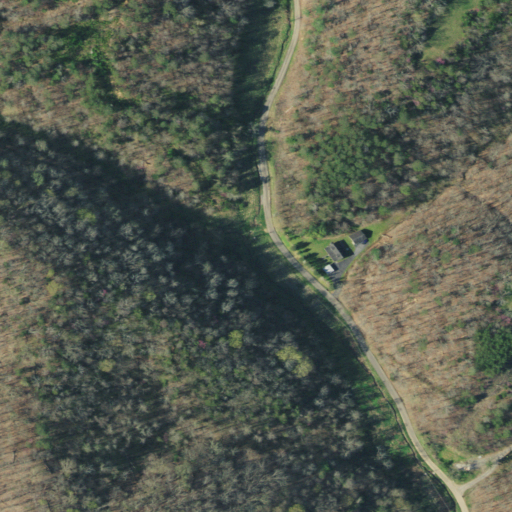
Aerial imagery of valley in Tennessee named Keller Hollow containing deciduous forest, mixed forest, open development, and pasture